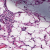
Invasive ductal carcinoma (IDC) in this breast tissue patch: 0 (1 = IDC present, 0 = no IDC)